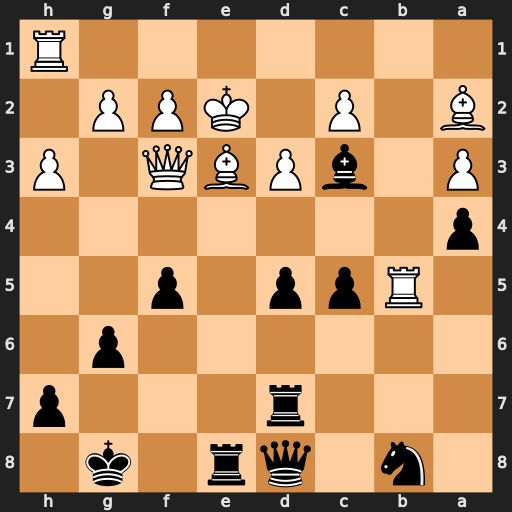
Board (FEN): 1n1qr1k1/3r3p/6p1/1Rpp1p2/p7/P1bPBQ1P/B1P1KPP1/7R
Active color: b
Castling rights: -
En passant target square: -
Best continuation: Nc6 Qxd5+ Rxd5